Question: I am currently trying to store (2) values into 2 1D tuples for OpenCV usage thereafter. However, as I am extremely new to Python, I am currently facing a rather "simple" problem regarding the tuple identifier. When I ran the following codes:
'''
import cv2
import numpy as np
import imutils
cap= cv2.VideoCapture(0)
cap.set(3,640)
cap.set(4,480)
point1 = []
point2 = []
while True:
_,frame= cap.read()
hsv = cv2.cvtColor(frame, cv2.COLOR_BGR2HSV)
lower_red = np.array([0,50,120])
upper_red = np.array([10,255,255])
lower_yellow = np.array([25,70,120])
upper_yellow = np.array([30,255,255])
lower_blue = np.array([90,60,0])
upper_blue = np.array([121,255,255])
maskred = cv2.inRange(hsv,lower_red,upper_red)
maskyellow = cv2.inRange(hsv,lower_yellow,upper_yellow)
maskblue = cv2.inRange(hsv,lower_blue,upper_blue)
cntsred = cv2.findContours(maskred, cv2.RETR_TREE, cv2.CHAIN_APPROX_SIMPLE)
cntsred = imutils.grab_contours(cntsred)
cntsyellow = cv2.findContours(maskyellow, cv2.RETR_TREE, cv2.CHAIN_APPROX_SIMPLE)
cntsyellow = imutils.grab_contours(cntsyellow)
cntsblue = cv2.findContours(maskblue, cv2.RETR_TREE, cv2.CHAIN_APPROX_SIMPLE)
cntsblue = imutils.grab_contours(cntsblue)
for c in cntsred:
areared = cv2.contourArea(c)
if areared > 5000:
cv2.drawContours(frame,[c],-1,(0,255,0), 3)
M = cv2.moments(c)
cxred = int(M["m10"]/ M["m00"])
cyred = int(M["m01"]/ M["m00"])
cv2.circle(frame,(cxred,cyred),7,(255,255,255),-1)
cv2.putText(frame, "Red", (cxred-20, cyred-20), cv2.FONT_HERSHEY_SIMPLEX, 2.5, (255, 255, 255), 3)
redcoord = (cxred, cyred)
for c in cntsyellow:
areayellow = cv2.contourArea(c)
if areayellow > 5000:
cv2.drawContours(frame,[c],-1,(0,255,0), 3)
M = cv2.moments(c)
cxyellow = int(M["m10"]/ M["m00"])
cyyellow = int(M["m01"]/ M["m00"])
cv2.circle(frame,(cxyellow,cyyellow),7,(255,255,255),-1)
cv2.putText(frame, "Yellow", (cxyellow-20, cyyellow-20), cv2.FONT_HERSHEY_SIMPLEX, 2.5, (255, 255, 255), 3)
yellowcoord = (cxyellow, cyyellow)
cv2.line(frame, redcoord, yellowcoord, (0, 255, 0), 3)
'''
There was the following syntax error as shown in the image.

May I check whether it is due to some indent or declaration issue that caused the "yellowcoord" tuple to be unidentified?
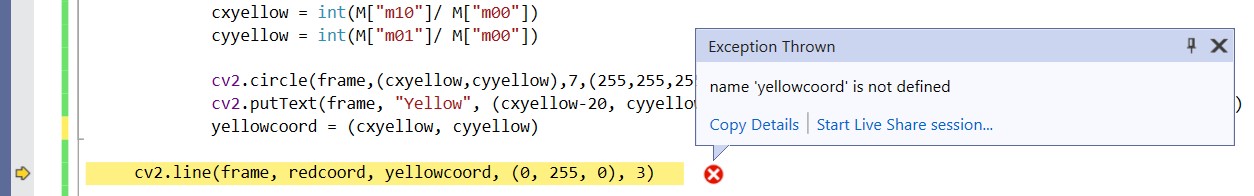
Answer: 'yellowcoord' is defined inside an if-block in a for loop. If the contents of the if-block are never run (i.e. if 'areayellow' is never greater than 5000), then 'yellowcoord' will not be defined.
You can check for this contingency by initialising 'yellowcoord' to None before the loop, and then testing after the loop if it has been given another value:
'''
yellowcoord = None
for c in cntsyellow:
areayellow = cv2.contourArea(c)
if areayellow > 5000:
...
yellowcoord = (cxyellow, cyyellow)
if yellowcoord is not None:
# Now I know I can use yellowcoord safely
'''